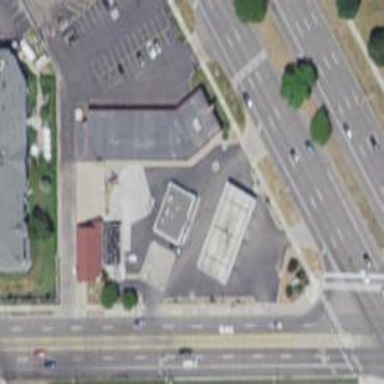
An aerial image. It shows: Convenience shop.